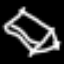
Label: pencil